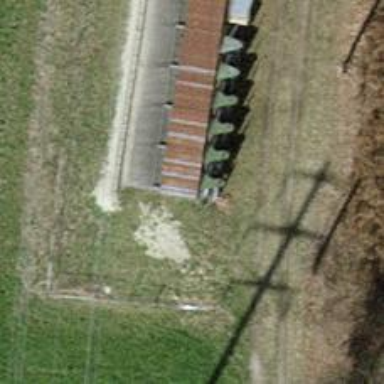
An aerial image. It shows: Retaining wall.